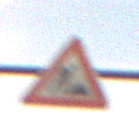
Verkehrszeichen: Arbeitsstelle
Umgebung: Outdoor, Nature
Tageszeit: SunriseSunset
Wetter: PartlyCloudy
Licht: Natural
Jahreszeit: NotSpecified
Kontrast: LowContrast